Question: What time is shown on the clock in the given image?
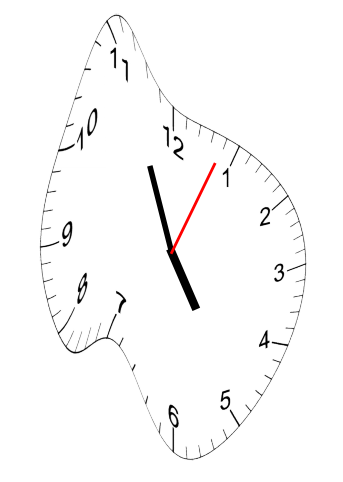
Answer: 04:56:04